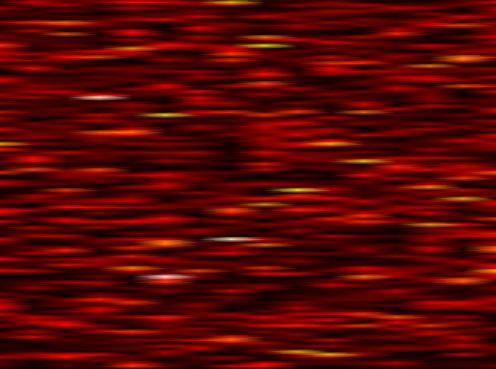
Label: FBMC